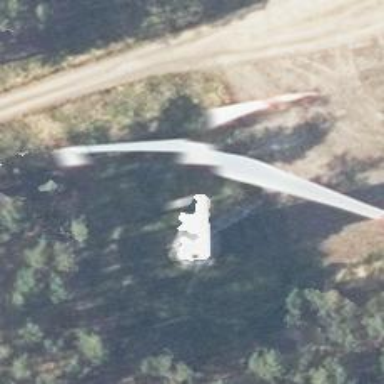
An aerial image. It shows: Wind generator powered by horizontal axis wind turbine.